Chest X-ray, AP view. Patient: 52 years old, sex F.
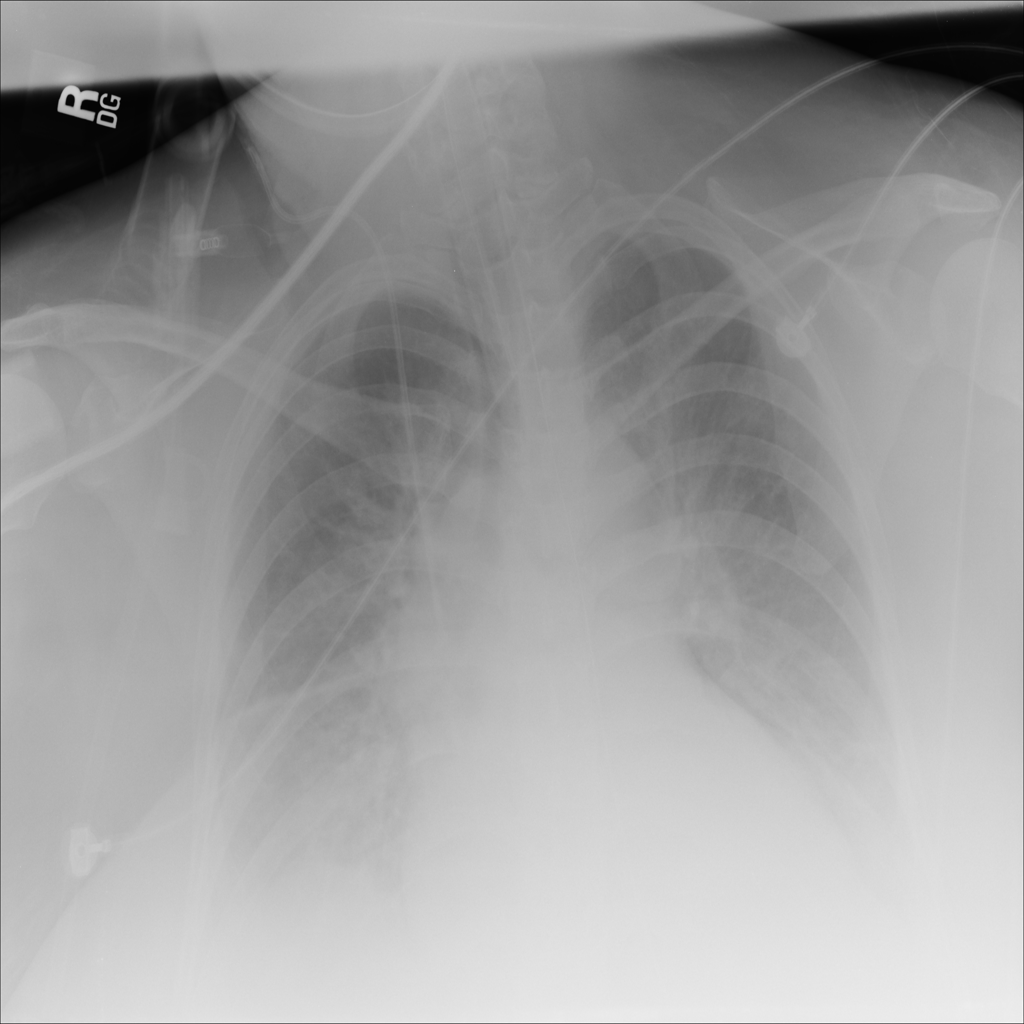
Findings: Consolidation, Effusion